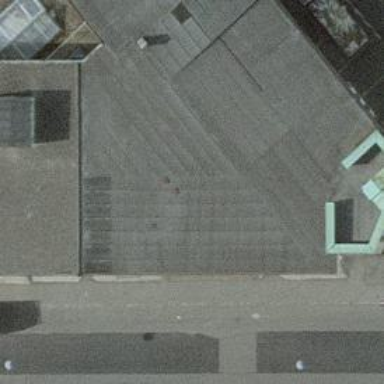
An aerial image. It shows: Part of building.